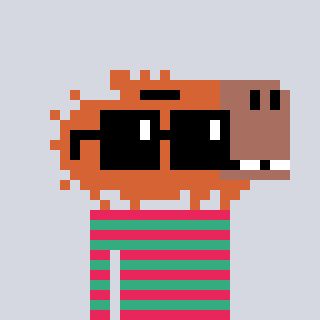
a pixel art character with square black sunglasses, a capybara-shaped head and a teal-colored body on a cool background